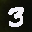
Label: 3